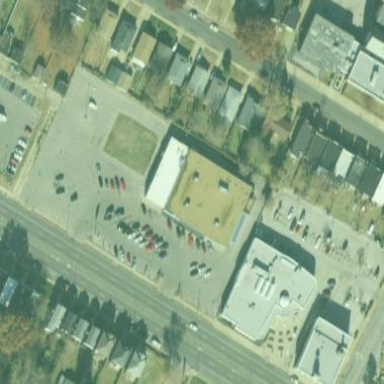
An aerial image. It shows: Retail building housing supermarket.